Field crop: maize
Growth stage: 2
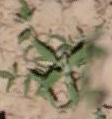
Species: atriplex